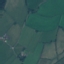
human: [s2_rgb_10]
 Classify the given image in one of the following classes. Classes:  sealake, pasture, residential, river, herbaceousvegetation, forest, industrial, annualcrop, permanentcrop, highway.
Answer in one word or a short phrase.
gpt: Pasture